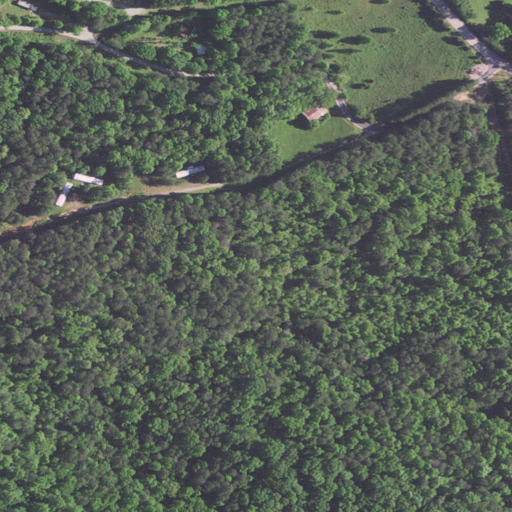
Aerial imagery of ridge(s) in Kentucky named Union Ridge containing mixed forest, open development, deciduous forest, pasture, evergreen forest, low intensity development, and medium intensity development